Interaction volume radius: 10 \u00c5
Interaction volume height: 40 \u00c5
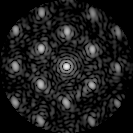
Disorder parameter: 0.3249